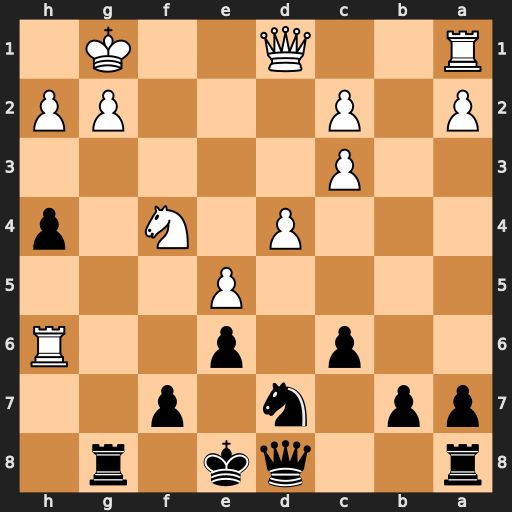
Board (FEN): r2qk1r1/pp1n1p2/2p1p2R/4P3/3P1N1p/2P5/P1P3PP/R2Q2K1
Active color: b
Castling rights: q
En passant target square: -
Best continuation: Qg5 Rh5 Qxf4